Question: I'm trying to create to make this form in Android

1. You see the EditText has some shadows at the front. How do I create that?
2. I created AutoComplete Text Views for State and Place. But how to I add that line and arrow on it?
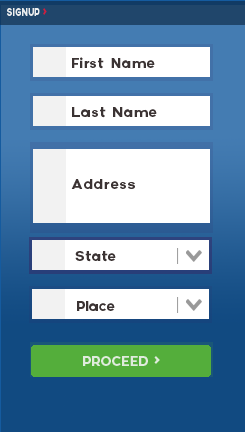
Answer: You can set background drawable to achieve.either create custom drawable with shape or use background images and put it in the layout xml
android:background="@drawable/text_bg"
create an "testing_gradient.xml" file in /res/drawable
'''
<?xml version="1.0" encoding="utf-8"?>
<layer-list xmlns:android="http://schemas.android.com/apk/res/android">
<item android:drawable="@color/grey">
<shape
android:shape="rectangle"
android:thickness="10dp"></shape>
</item>
<item
android:drawable="@color/white"
android:left="50dp">
<shape android:shape="rectangle"></shape>
</item>
</layer-list>
'''
apply the code in layout xml file
'''
<EditText
android:background="@drawable/testing_gradient"
android:layout_width="match_parent"
android:textColor="@color/black"
android:text="User input"
android:paddingLeft="60dp"
android:layout_height="60dp"/>
'''
final result

Again, you can add more layer to input more images